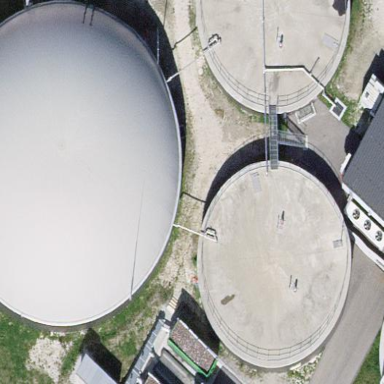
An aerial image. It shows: Building with storage tank.